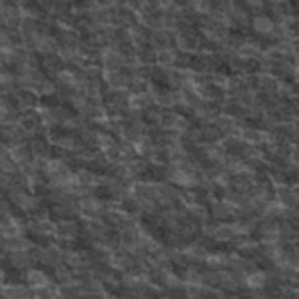
Label: frost